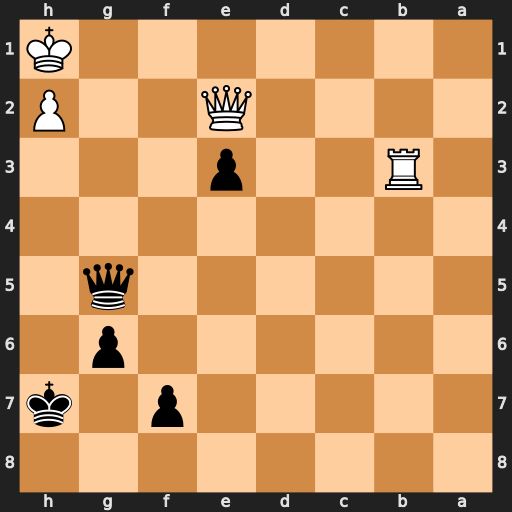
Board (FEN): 8/5p1k/6p1/6q1/8/1R2p3/4Q2P/7K
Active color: b
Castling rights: -
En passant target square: -
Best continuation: Qd5+ Kg1 Qxb3